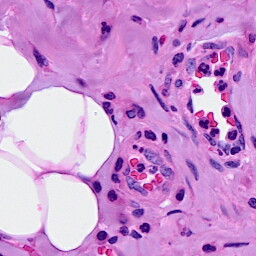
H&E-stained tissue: Breast